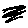
Label: zigzag